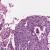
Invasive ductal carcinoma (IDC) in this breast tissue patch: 1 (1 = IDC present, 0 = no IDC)